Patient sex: M
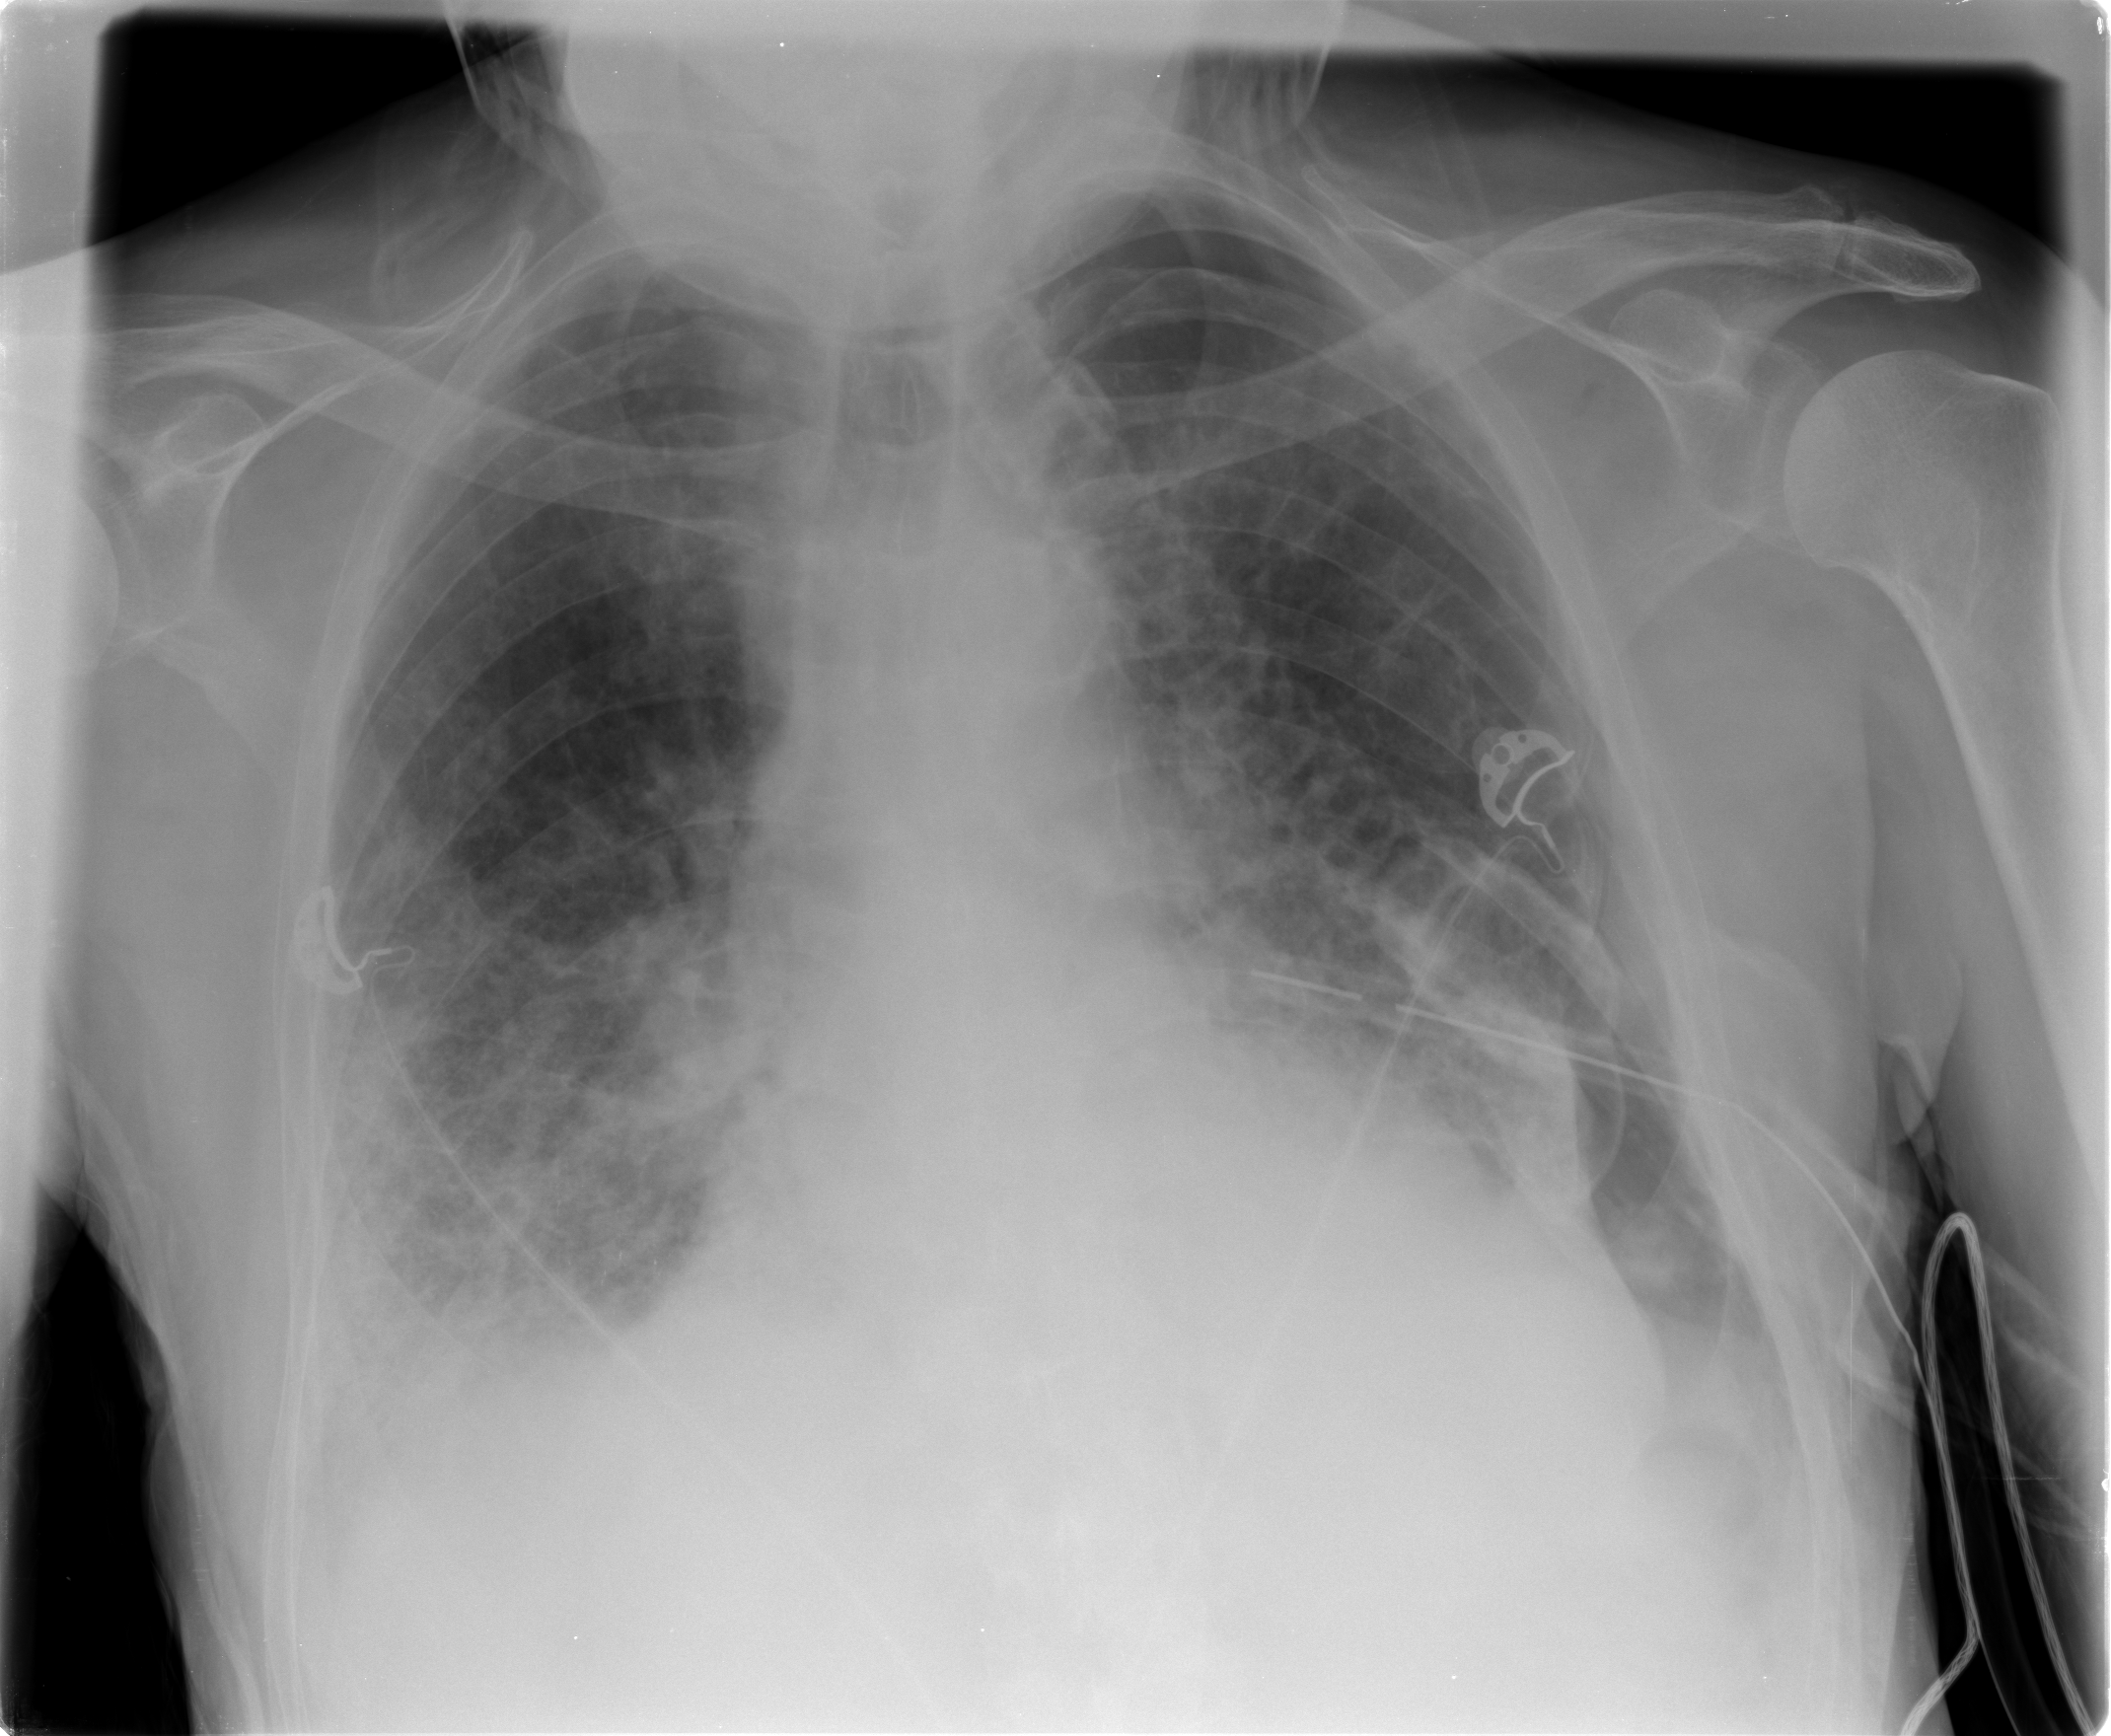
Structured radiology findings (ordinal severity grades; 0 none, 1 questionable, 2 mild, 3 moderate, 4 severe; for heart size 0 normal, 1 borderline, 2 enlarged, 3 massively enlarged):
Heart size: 2
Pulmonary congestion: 2
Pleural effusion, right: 0
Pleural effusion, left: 1
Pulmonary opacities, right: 3
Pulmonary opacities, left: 2
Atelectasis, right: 2
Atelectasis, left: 2